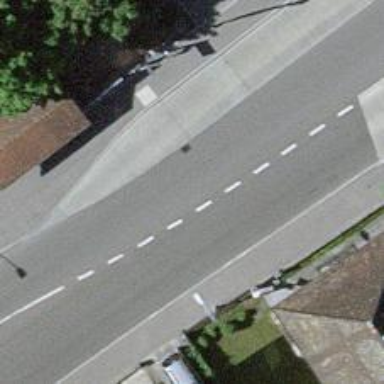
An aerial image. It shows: Public transport stop position.